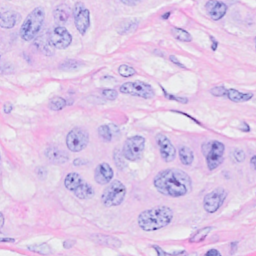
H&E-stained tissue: Breast